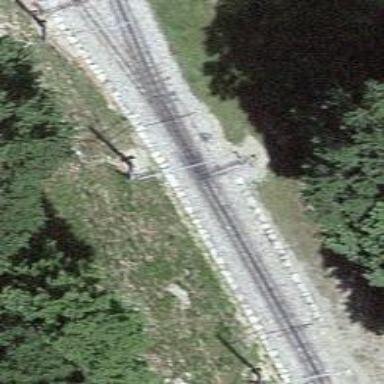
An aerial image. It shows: Railway switch.